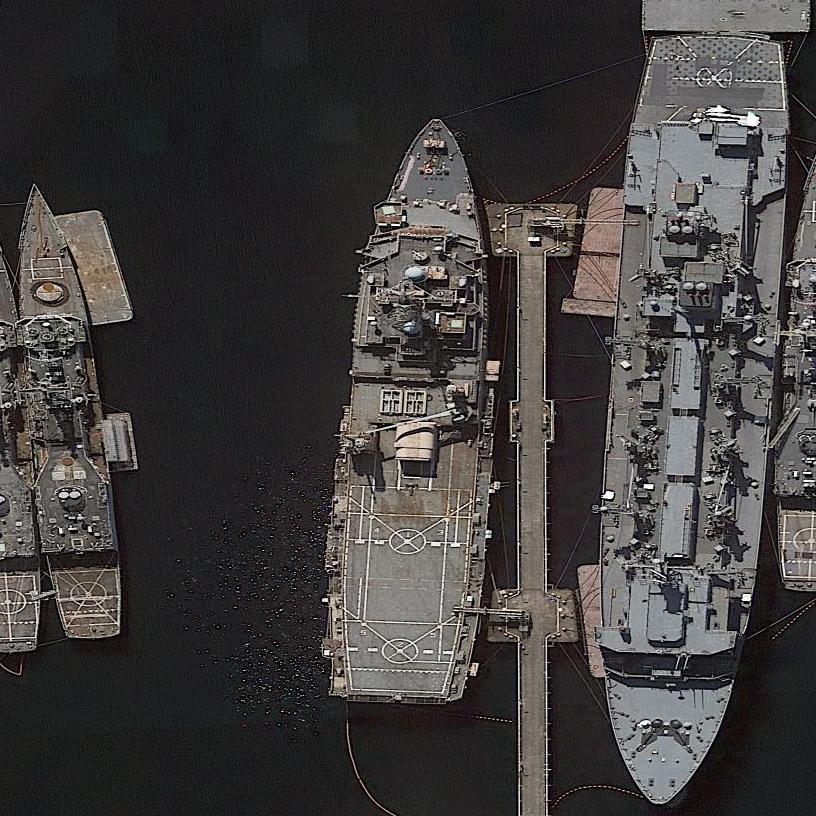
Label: combat